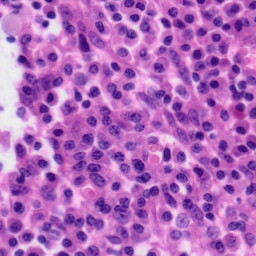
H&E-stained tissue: Tonsil